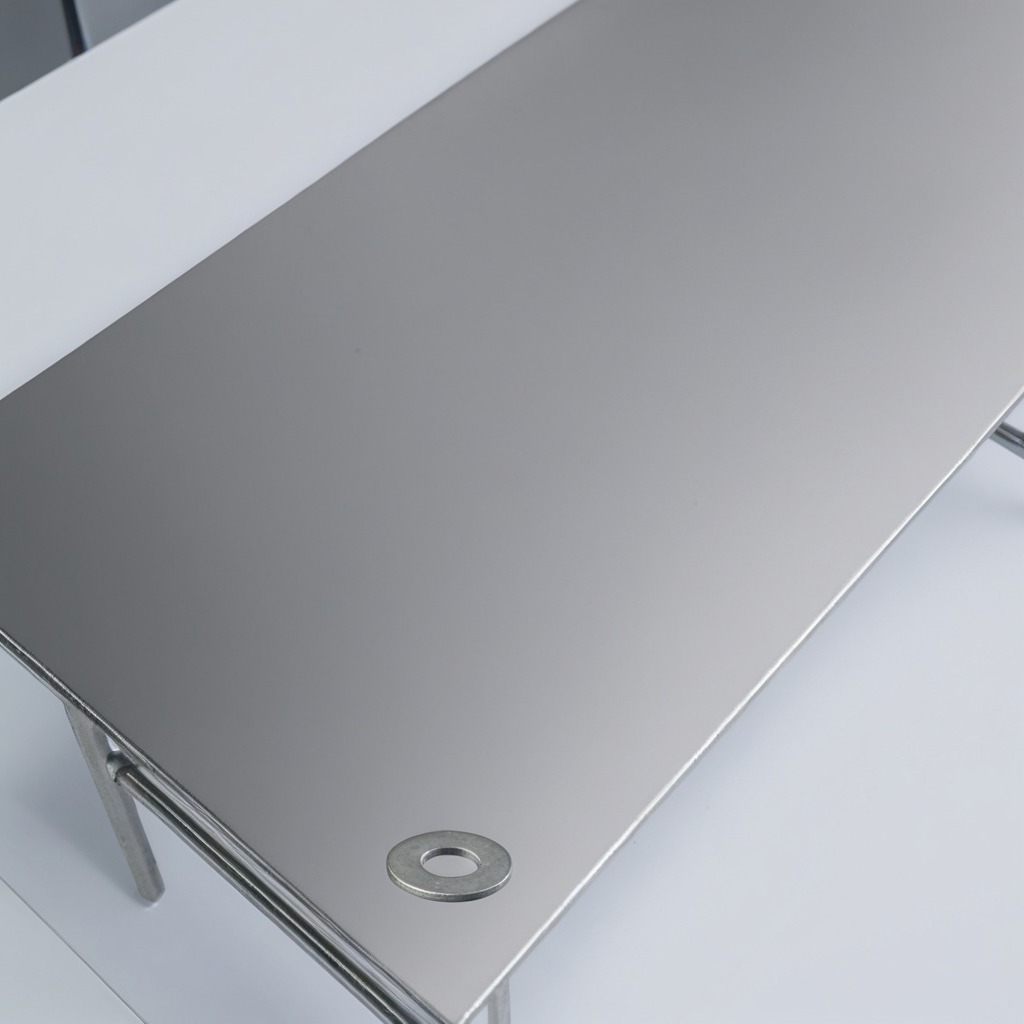
A flat metal washer is lying on the stainless steel table in a high-end prototyping lab.